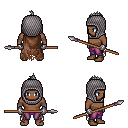
a pixel art fantasy rpg character, male body template, human, dark skin, brown tattered cape, magenta pants, gray mohawk hairstyle, chain hood, metal gloves, spear, four views (front, back, left, right), 2x2 character sprite sheet, small pixel art, hard edges, no anti-aliasing